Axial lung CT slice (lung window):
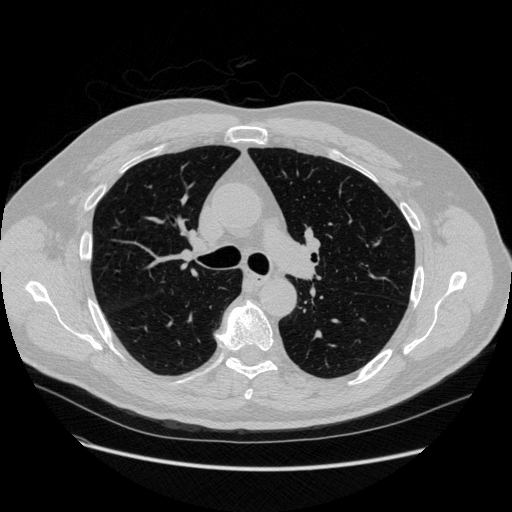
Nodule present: no